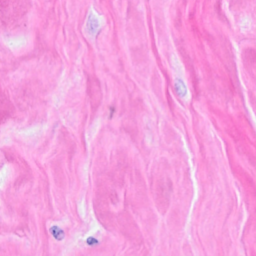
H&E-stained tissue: Breast